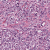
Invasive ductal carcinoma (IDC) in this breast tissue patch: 1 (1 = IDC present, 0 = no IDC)